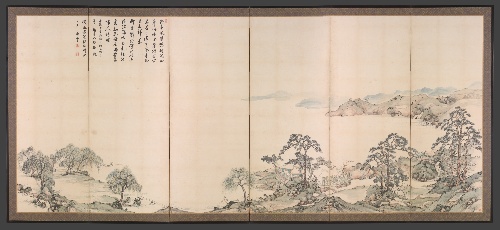
Title: 四季琵琶湖図屏風|Lake Biwa in Four Seasons
Artist: Nukina Kaioku
Artist bio: Japanese, 1778–1863
Date: 1834
Object type: Screens
Classification: Paintings
Medium: Pair of six-panel folding screens; ink and color on paper
Culture: Japan
Period: Edo period (1615–1868)
Dimensions: Image: 24 9/16 × 60 5/8 in. (62.4 × 154 cm)
Overall with mounting: 67 1/2 × 25 3/8 in. (171.4 × 64.5 cm)
Department: Asian Art
Credit line: Gift of Robert and Betsy Feinberg, 2016
Accession year: 2016
Repository: Metropolitan Museum of Art, New York, NY
Tags: Lakes